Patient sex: M
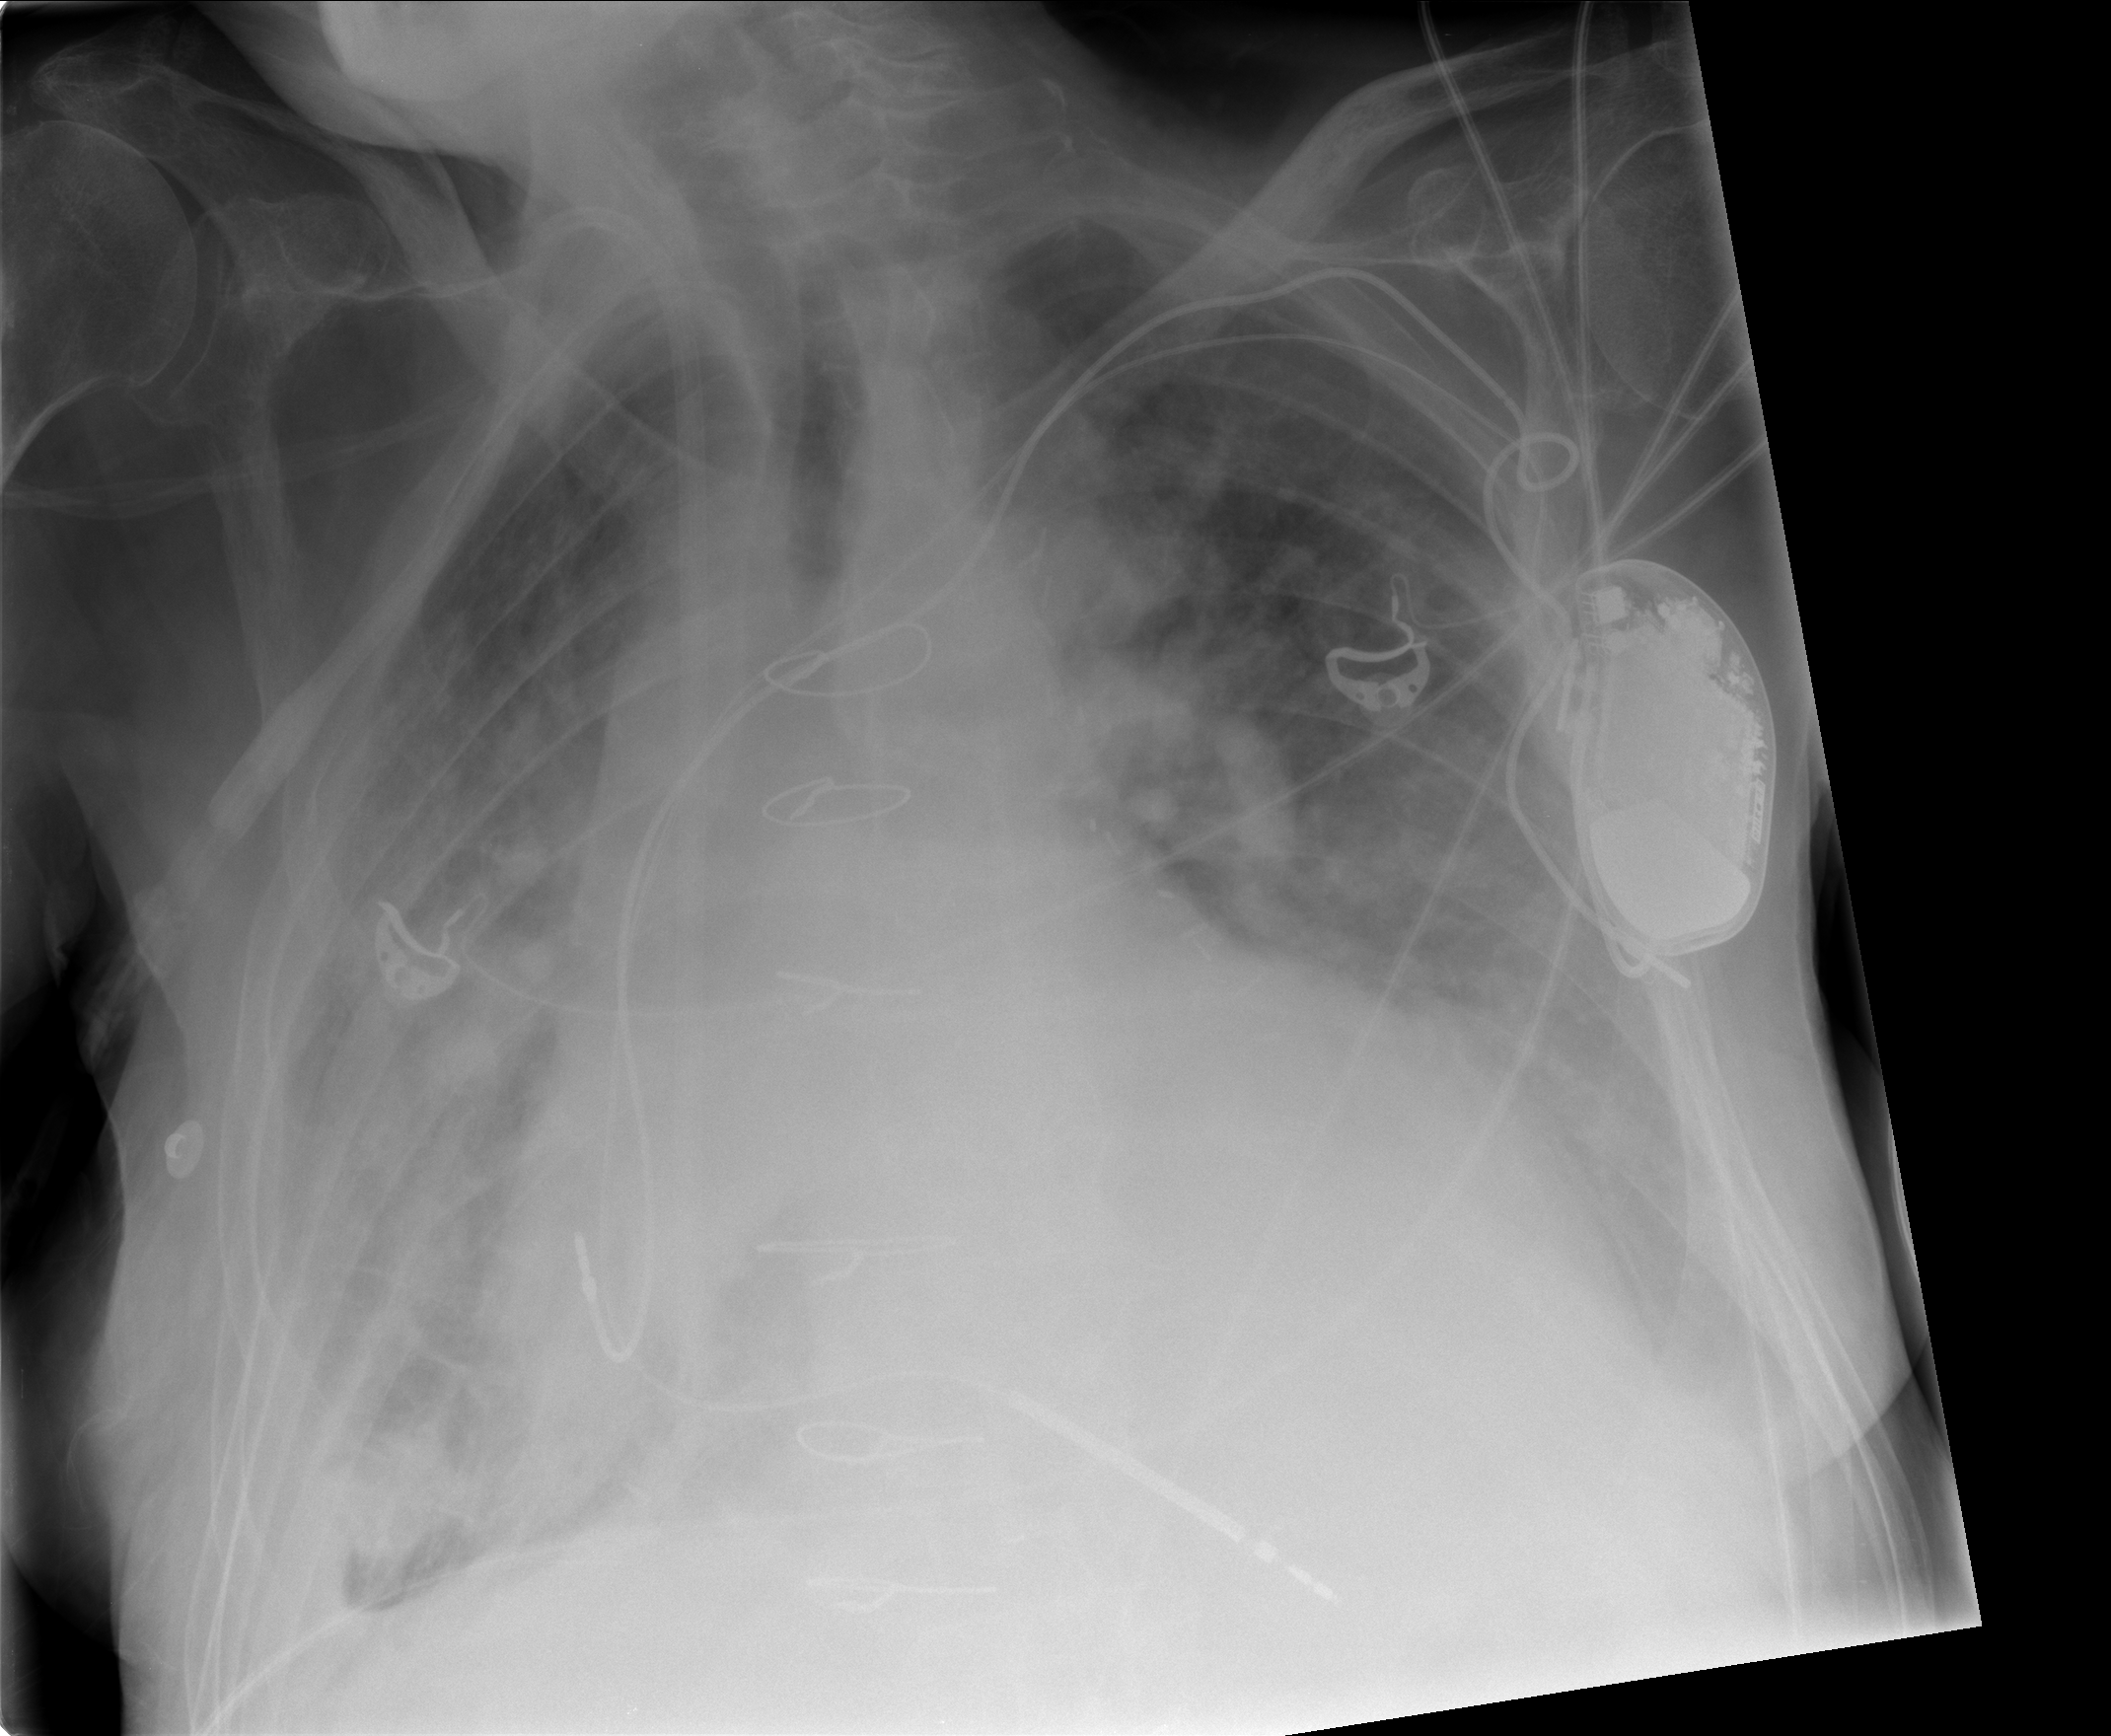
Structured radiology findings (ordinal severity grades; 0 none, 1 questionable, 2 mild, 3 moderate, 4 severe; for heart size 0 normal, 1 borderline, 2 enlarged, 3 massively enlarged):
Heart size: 2
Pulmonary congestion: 3
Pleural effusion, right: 1
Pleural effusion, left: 1
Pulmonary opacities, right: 1
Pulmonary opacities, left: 0
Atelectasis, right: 0
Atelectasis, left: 0